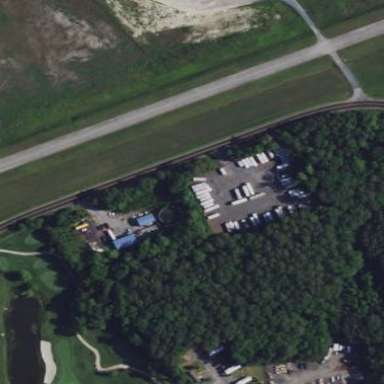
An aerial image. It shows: RV storage facility.